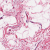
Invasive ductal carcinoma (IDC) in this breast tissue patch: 0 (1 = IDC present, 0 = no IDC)